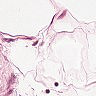
Metastatic tissue present: no